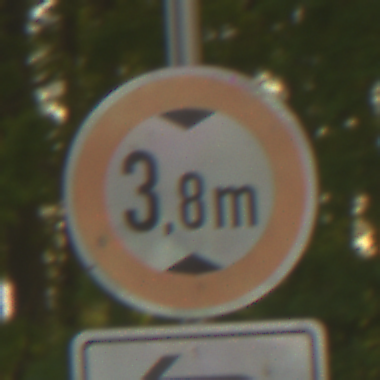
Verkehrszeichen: TatsaechlicheHoehe
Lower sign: RichtungsangabeDurchPfeile2
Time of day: SunriseSunset
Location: Outdoor (RoadRail)
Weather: Clear
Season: NotSpecified
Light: Natural